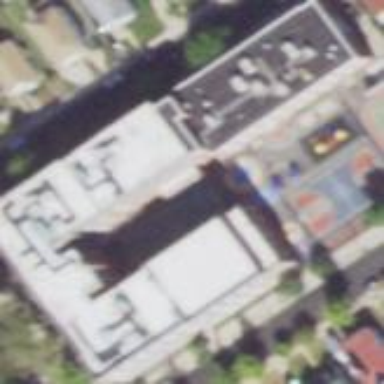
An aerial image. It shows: School building.